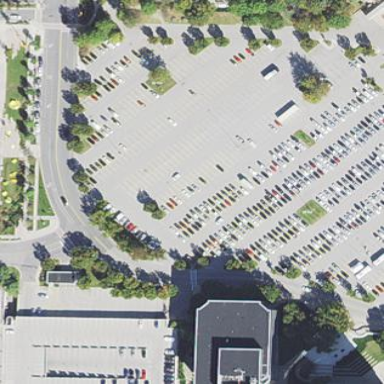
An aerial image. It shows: Parking area with surface.